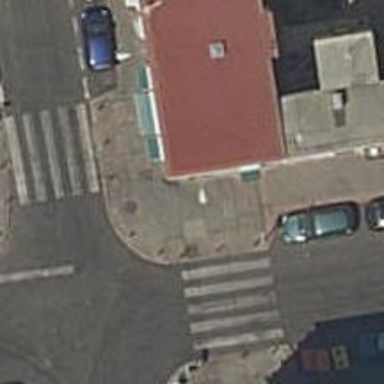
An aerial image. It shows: Pedestrian crossing with zebra markings on footway.